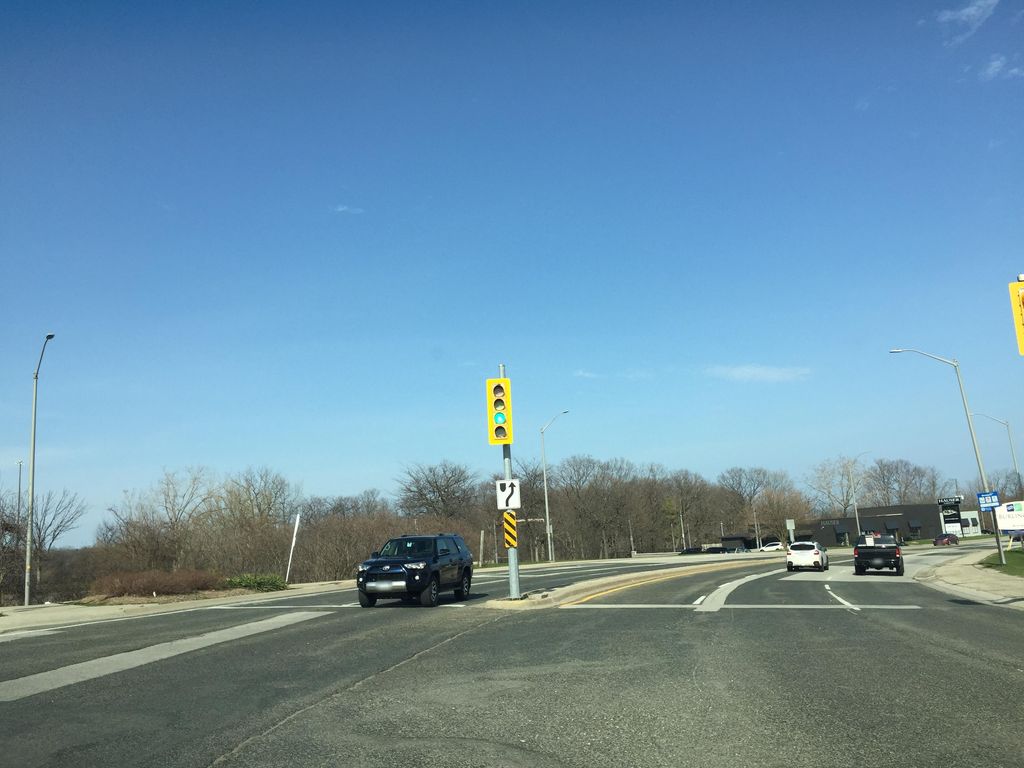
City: hamilton